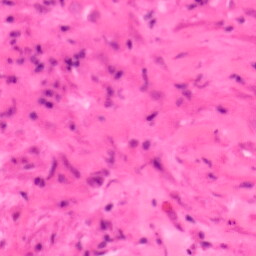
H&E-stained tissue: Colon